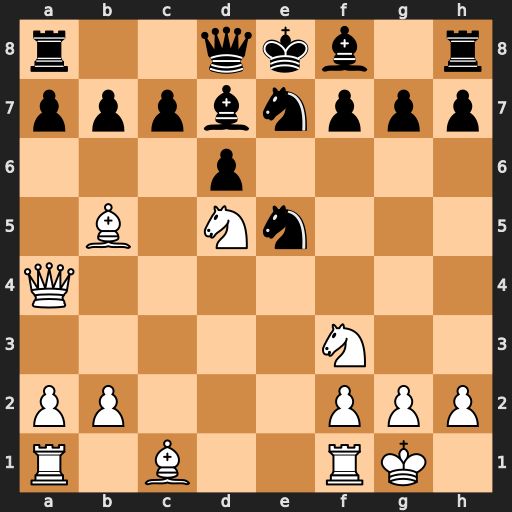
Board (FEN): r2qkb1r/pppbnppp/3p4/1B1Nn3/Q7/5N2/PP3PPP/R1B2RK1
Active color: w
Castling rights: kq
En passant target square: -
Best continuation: Nxe5 dxe5 Bxd7+ Qxd7 Nxc7+